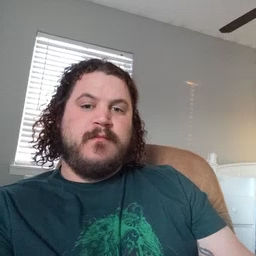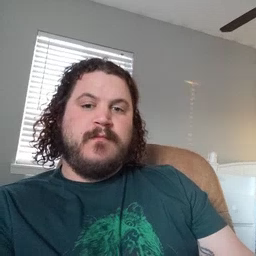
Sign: bed